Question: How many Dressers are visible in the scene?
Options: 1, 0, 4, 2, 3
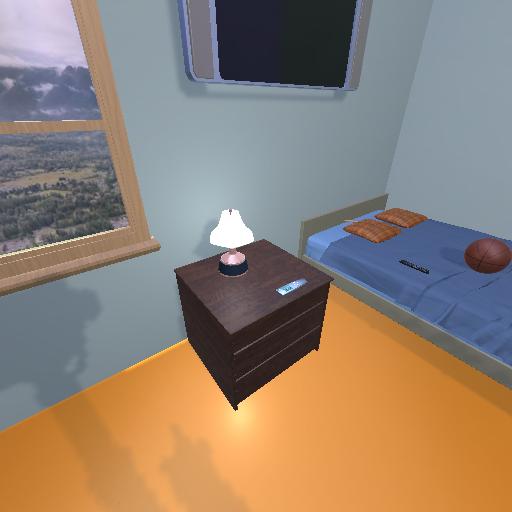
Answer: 1